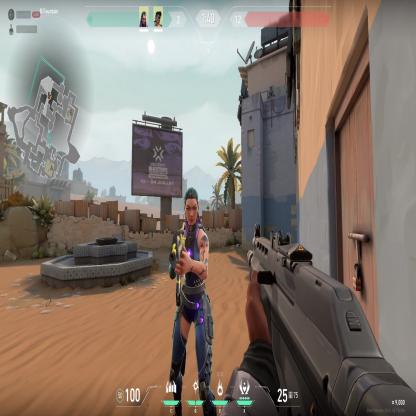
Label: teammate